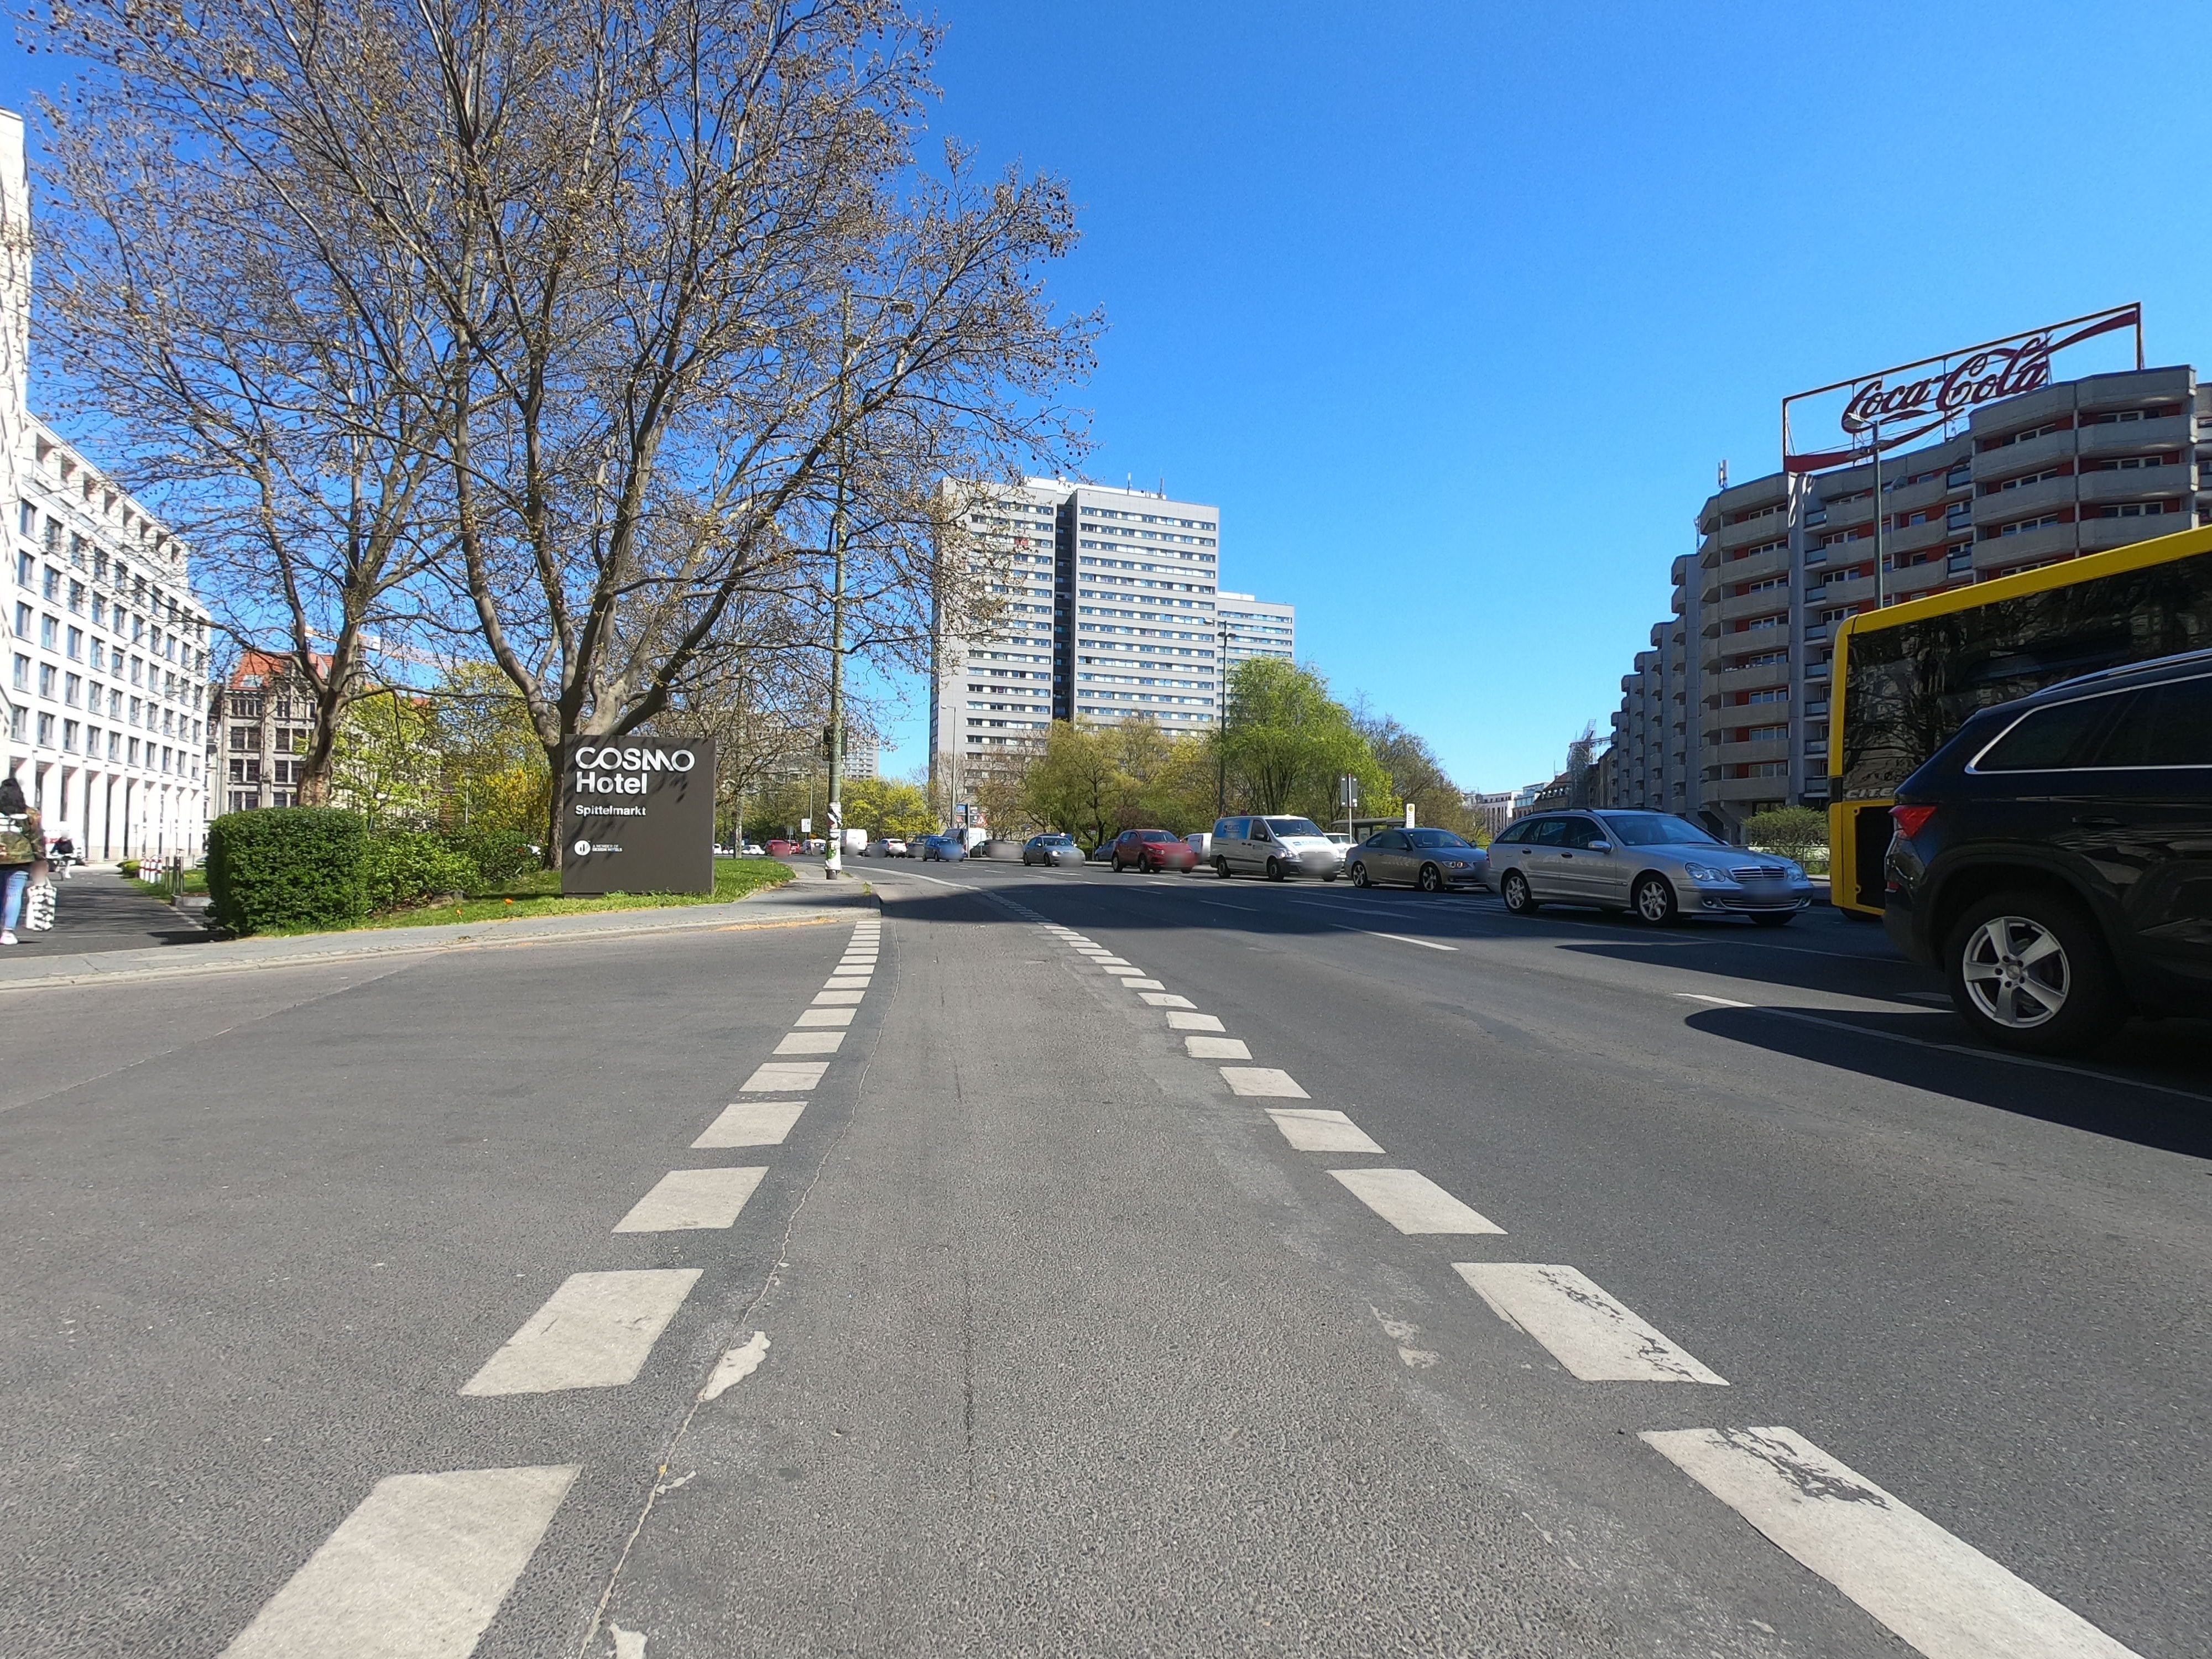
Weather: clear
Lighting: day
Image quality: good
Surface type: cycling surface
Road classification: service, cycleway
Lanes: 3
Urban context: urban centre
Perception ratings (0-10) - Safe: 9.38, Lively: 8.9, Beautiful: 9.63, Boring: 3.42, Depressing: 4.52, Wealthy: 9.63